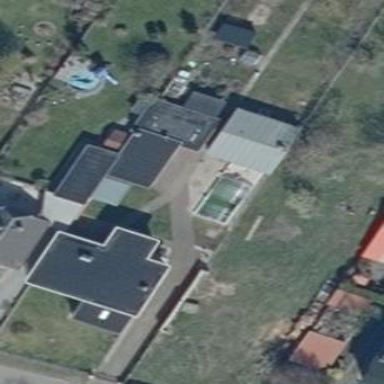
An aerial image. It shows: Simple and straightforward house.